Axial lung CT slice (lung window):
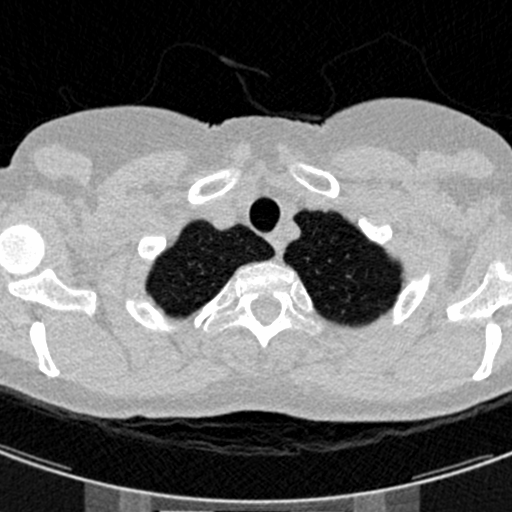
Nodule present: no